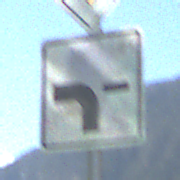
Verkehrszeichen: VerlaufVorfahrtsstrasse6
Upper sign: Vorfahrtsstrasse
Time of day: MorningAfternoon
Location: Outdoor (Nature)
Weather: PartlyCloudy
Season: NotSpecified
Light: Natural